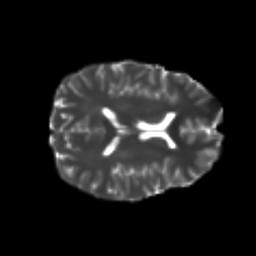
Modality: T2w
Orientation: axial
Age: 24
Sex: male
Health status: healthy
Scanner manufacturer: philips
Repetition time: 7.386 s
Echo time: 0.08599 s